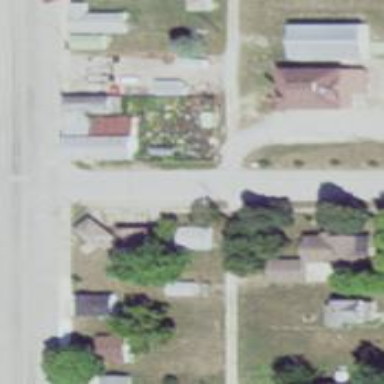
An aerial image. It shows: Alleyway designated as service road.